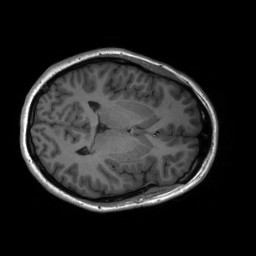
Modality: T1w
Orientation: coronal